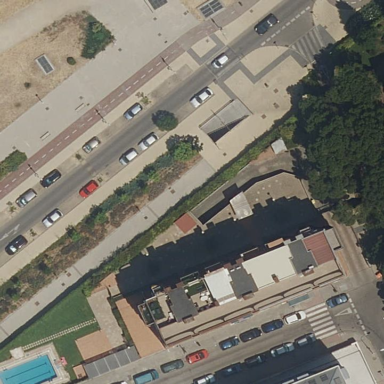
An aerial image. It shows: Sidewalk made of paving stones.